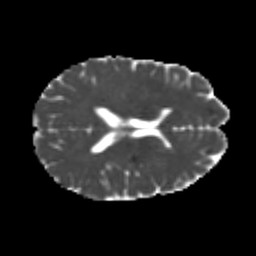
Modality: MD
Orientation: axial
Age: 25
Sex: female
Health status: healthy
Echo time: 0.074 s